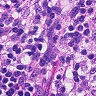
Metastatic tissue present: no